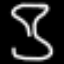
Label: hourglass